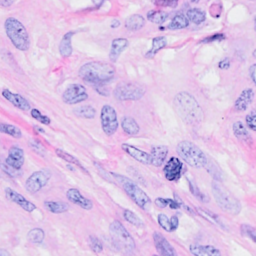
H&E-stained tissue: Breast